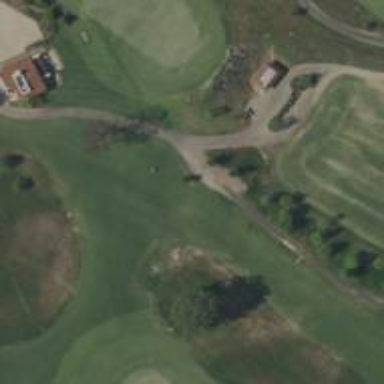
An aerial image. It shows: Path designated for golf carts.